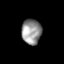
Tissue: lung
Cell type: Fibroblasts
Senescence score: 0.5839
Nuclear area (px): 483
Mean DAPI intensity: 148.87